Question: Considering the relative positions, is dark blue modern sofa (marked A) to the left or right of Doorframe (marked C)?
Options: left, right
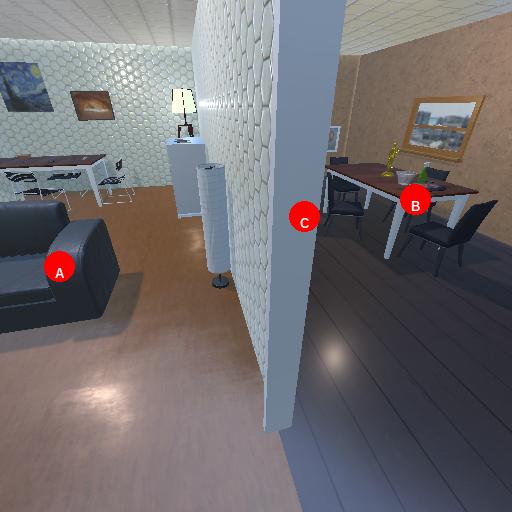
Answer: left